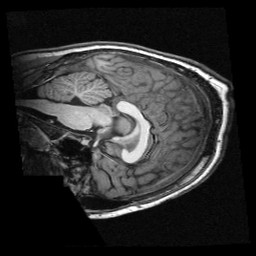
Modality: T1w
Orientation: sagittal
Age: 10
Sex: male
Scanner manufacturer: siemens
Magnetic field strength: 3 T
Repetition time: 2.3 s
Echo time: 0.00336 s